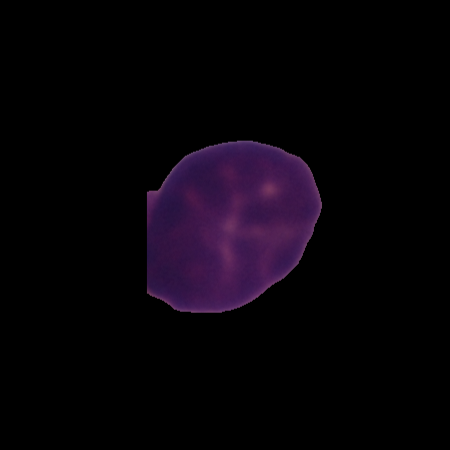
Label: healthy